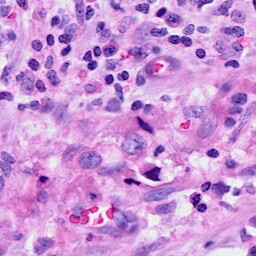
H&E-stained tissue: Breast